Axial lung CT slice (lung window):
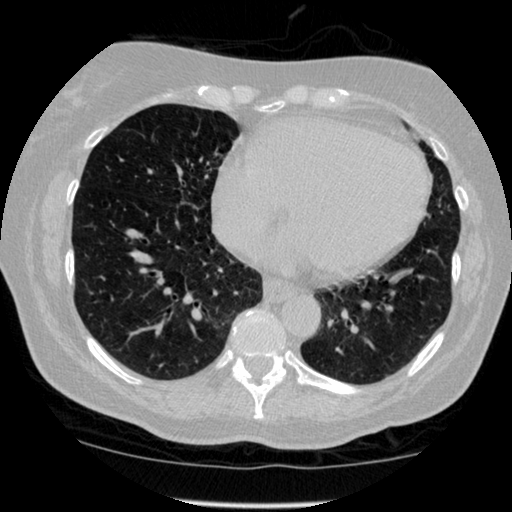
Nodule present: no